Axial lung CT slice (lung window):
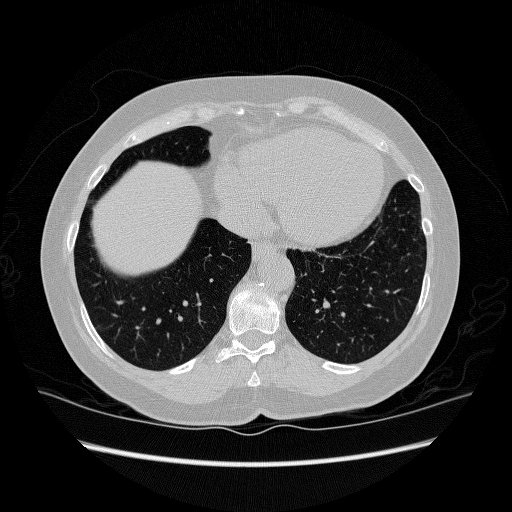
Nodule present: yes
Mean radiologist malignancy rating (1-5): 3